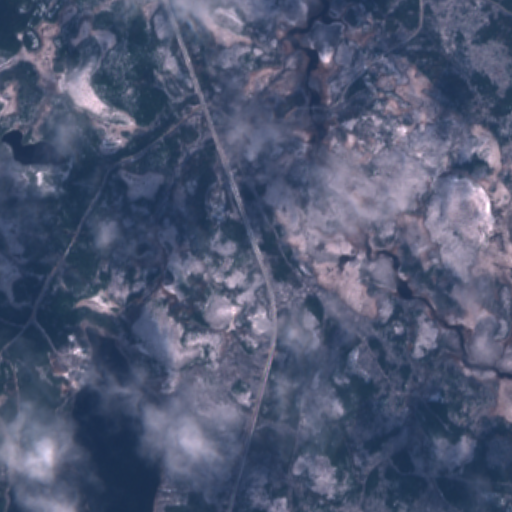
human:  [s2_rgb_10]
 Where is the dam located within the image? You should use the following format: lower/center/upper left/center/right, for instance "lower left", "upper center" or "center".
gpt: The dam is located in the center right of the image.
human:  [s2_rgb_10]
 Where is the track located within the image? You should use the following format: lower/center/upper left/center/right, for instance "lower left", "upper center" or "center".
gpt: There is no track in the image.